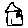
Label: house